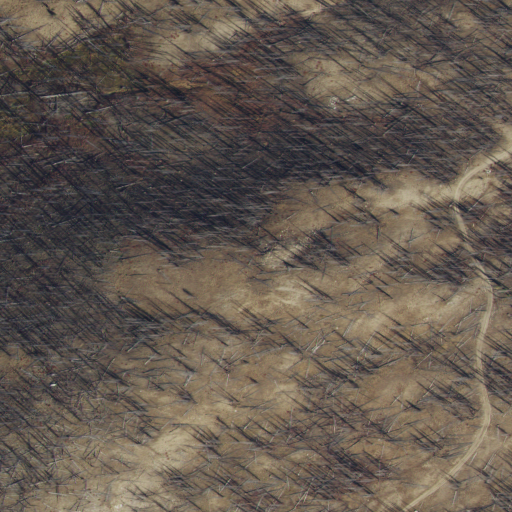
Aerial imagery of mountain in Idaho named Snowshoe Summit containing shrub and grassland